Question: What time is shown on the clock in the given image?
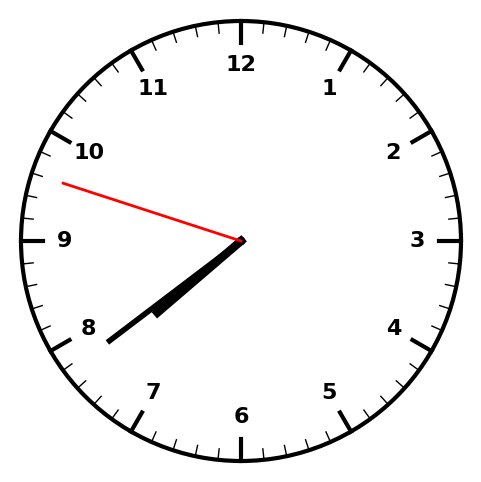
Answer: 07:38:48